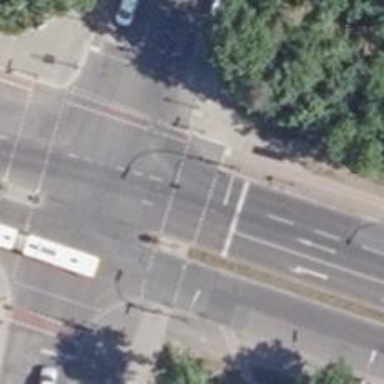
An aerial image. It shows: Crossing with traffic signals and pedestrian island.